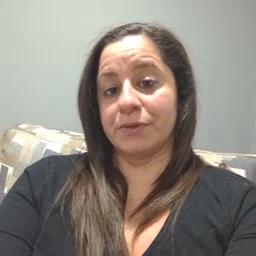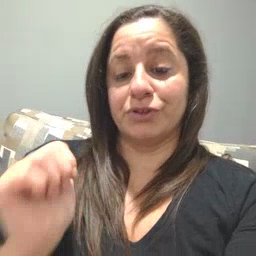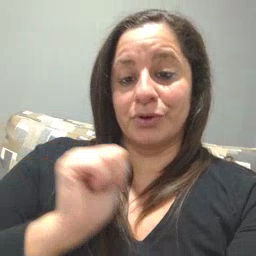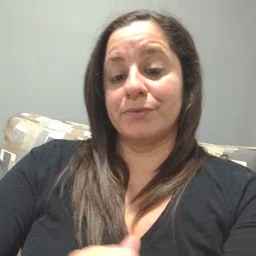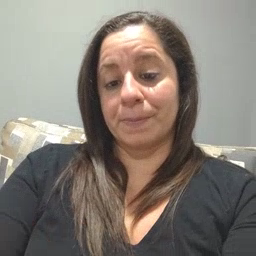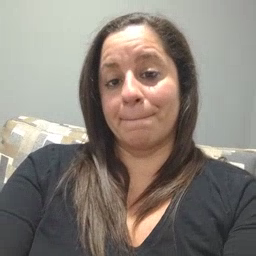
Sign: jacket